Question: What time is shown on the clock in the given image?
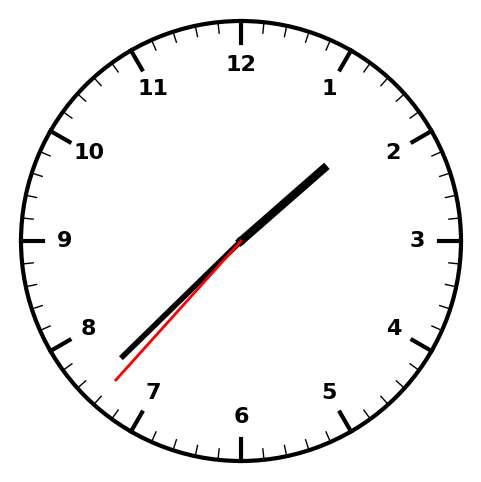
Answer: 01:37:37